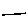
Label: line